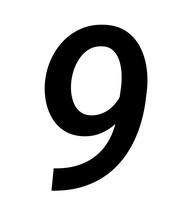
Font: Roboto-Italic_Medium_Italic